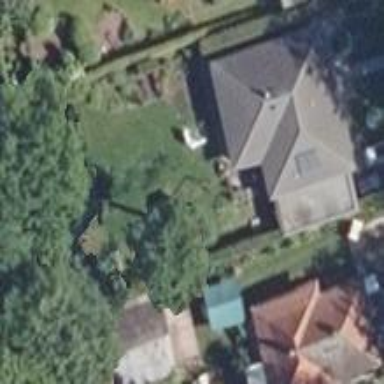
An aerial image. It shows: Simple and straightforward house.